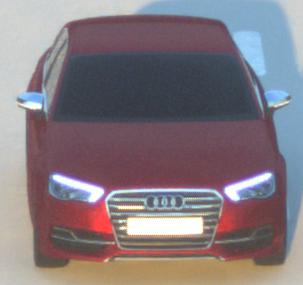
Make: Audi
Model: S3
Detailed model: 8V
Model produced from: 2013
Model produced until: 2020
Doors: 4
Color: red
Road condition: dry road
Daytime: sunrise or sunset
Contrast: medium contrast